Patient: sex M, age 69
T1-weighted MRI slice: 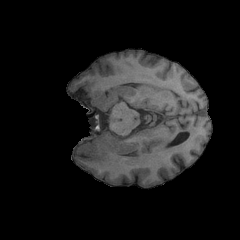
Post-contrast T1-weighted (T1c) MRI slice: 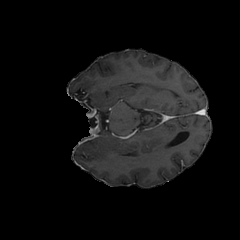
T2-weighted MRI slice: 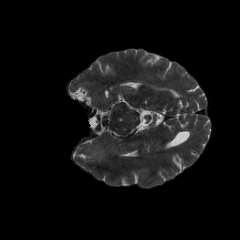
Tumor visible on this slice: yes
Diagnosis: Glioblastoma, IDH-wildtype
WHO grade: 4